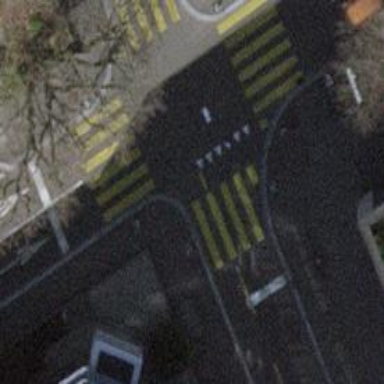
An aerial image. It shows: Kerb barrier.